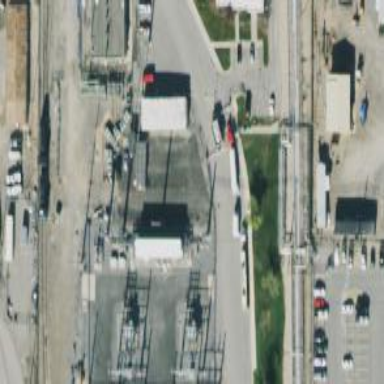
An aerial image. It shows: Industrial substation.